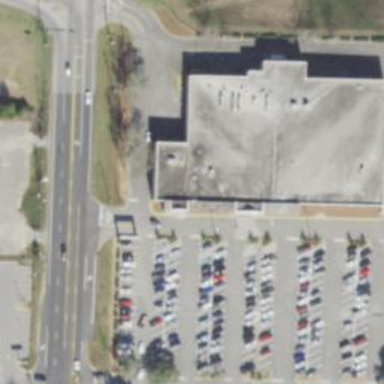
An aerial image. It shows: Parking space is available.